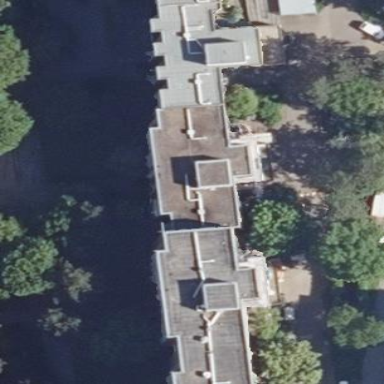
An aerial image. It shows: Apartment building with flat roof.